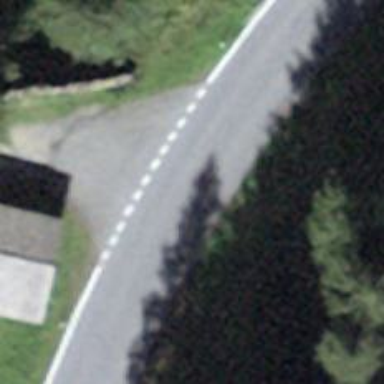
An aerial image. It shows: Guidepost with information.